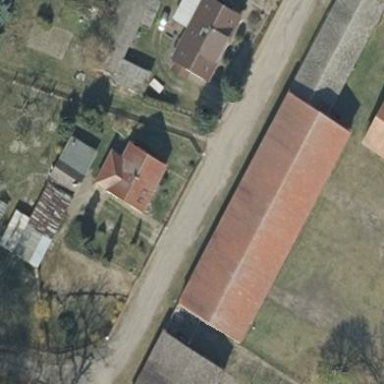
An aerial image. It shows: Farm auxiliary building with gabled roof oriented along its length.